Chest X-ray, AP view. Patient: 44 years old, sex M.
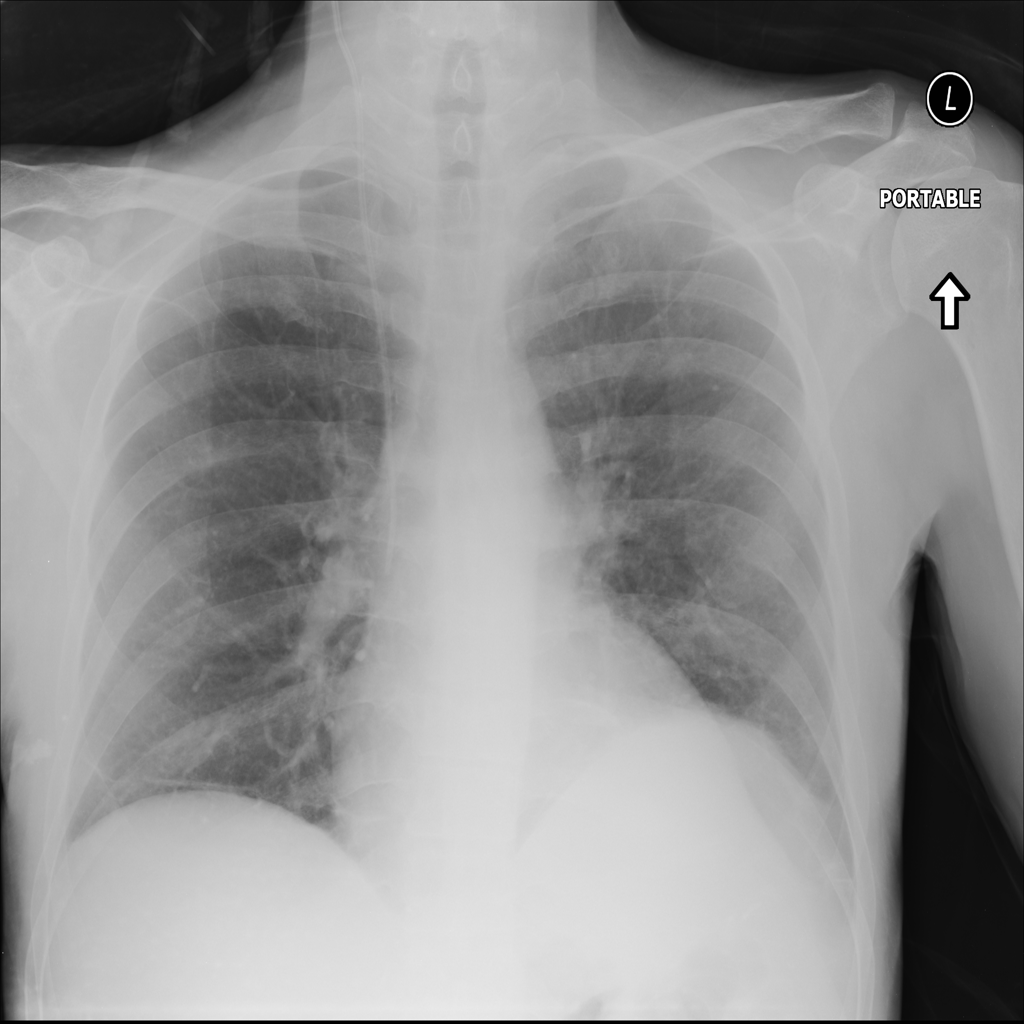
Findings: No Finding